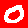
Digit: 0